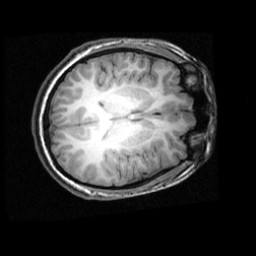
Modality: T1w
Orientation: axial
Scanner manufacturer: ge
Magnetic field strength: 3 T
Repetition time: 0.01221 s
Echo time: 0.005168 s